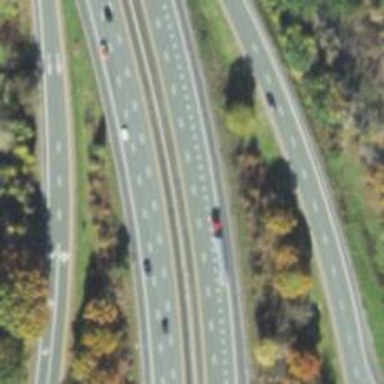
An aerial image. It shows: View of motorway.